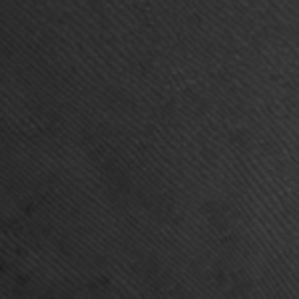
Label: frost